Question: I want to achieve the continuous pulse effect just like in ECG (Heart beat monitor). Currently I'm using two animation blocks.
'''
[UIView animateWithDuration: 2.0f delay: 0.0f options: UIViewAnimationOptionRepeat | UIViewAnimationOptionAllowUserInteraction | UIViewAnimationOptionTransitionNone | UIViewAnimationOptionOverrideInheritedDuration
animations:^{ [image1 setFrame:CGRectMake(0,200,320,70)];}
completion:^(BOOL finished){[image1 setFrame:CGRectMake(-320,200,320,70)];}];
[UIView animateWithDuration:2.0f delay:0.0f options:UIViewAnimationOptionRepeat | UIViewAnimationOptionAllowUserInteraction | UIViewAnimationOptionTransitionNone | UIViewAnimationOptionOverrideInheritedDuration
animations:^{ [image2 setFrame:CGRectMake(320,200,320,70)];}
completion:^(BOOL finished){[image2 setFrame:CGRectMake(0,200,320,70)];}];
[UIView setAnimationCurve:UIViewAnimationCurveLinear];
[UIView commitAnimations];
'''
This animation dose repeat after its completion, but it takes a little pause before staring again.. I want to remove that pause in between and achieve a continuous and smooth animation..

Any hep would be much appreciated..
Thanks in advance..
Just so you know i've also tried UIViewAnimationCurveEaseInOut.. but it still pauses..
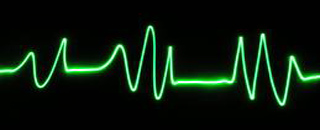
Answer: Finally I found out... I used below code to achieve smooth and non-pausing animation.
'''
[UIView animateWithDuration:2.5f delay:0.0f options:UIViewAnimationOptionRepeat | UIViewAnimationOptionAllowUserInteraction | UIViewAnimationOptionCurveLinear
animations:^{ [image1 setFrame:CGRectMake(0,200,320,70)];}
completion:^(BOOL finished){}];
[UIView animateWithDuration:2.5f delay:0.0f options:UIViewAnimationOptionRepeat | UIViewAnimationOptionAllowUserInteraction | UIViewAnimationOptionCurveLinear
animations:^{ [image2 setFrame:CGRectMake(320,200,320,70)];}
completion:^(BOOL finished){}];
'''
The important change was I had to replace with .